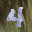
Label: 4